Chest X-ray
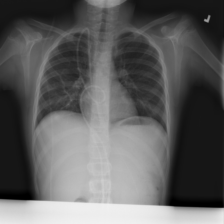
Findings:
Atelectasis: negative
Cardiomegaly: negative
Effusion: negative
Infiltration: negative
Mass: negative
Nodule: negative
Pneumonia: negative
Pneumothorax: negative
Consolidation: negative
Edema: negative
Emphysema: negative
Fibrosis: negative
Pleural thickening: negative
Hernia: negative